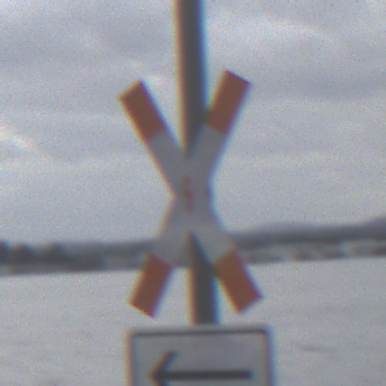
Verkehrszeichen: Andreaskreuz
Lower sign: RichtungsangabeDurchPfeile1
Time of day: Midday
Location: Outdoor (Suburban)
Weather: Overcast
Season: NotSpecified
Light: Natural